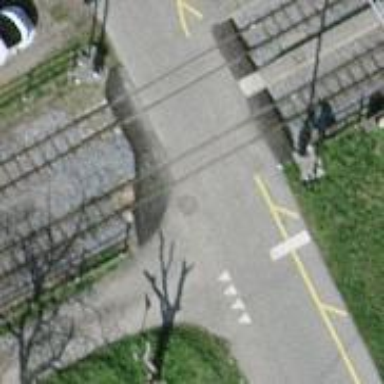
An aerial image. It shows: Level crossing at the railway with full barrier.